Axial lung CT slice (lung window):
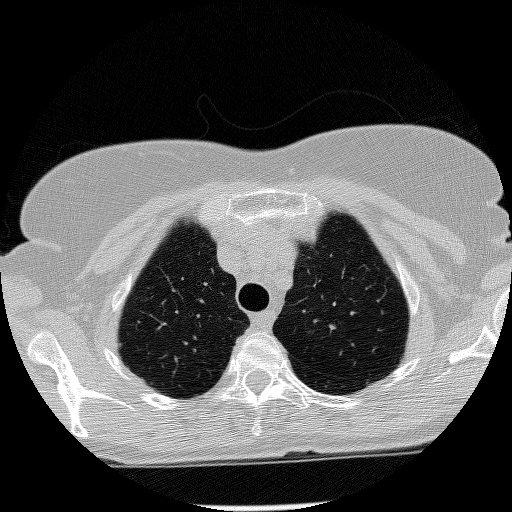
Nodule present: no